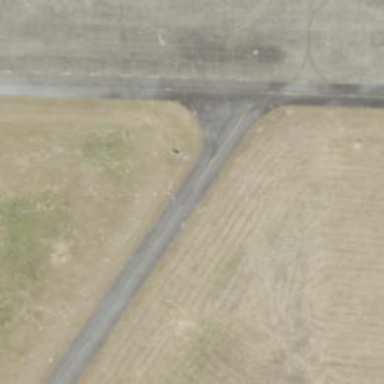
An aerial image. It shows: Asphalt taxiway at the airport.